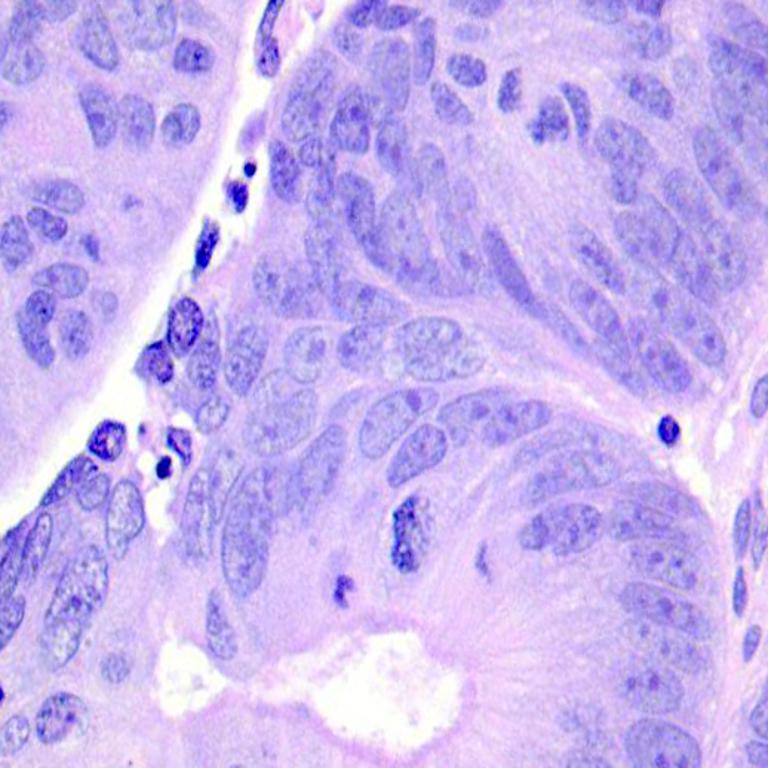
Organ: colon
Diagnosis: adenocarcinomas